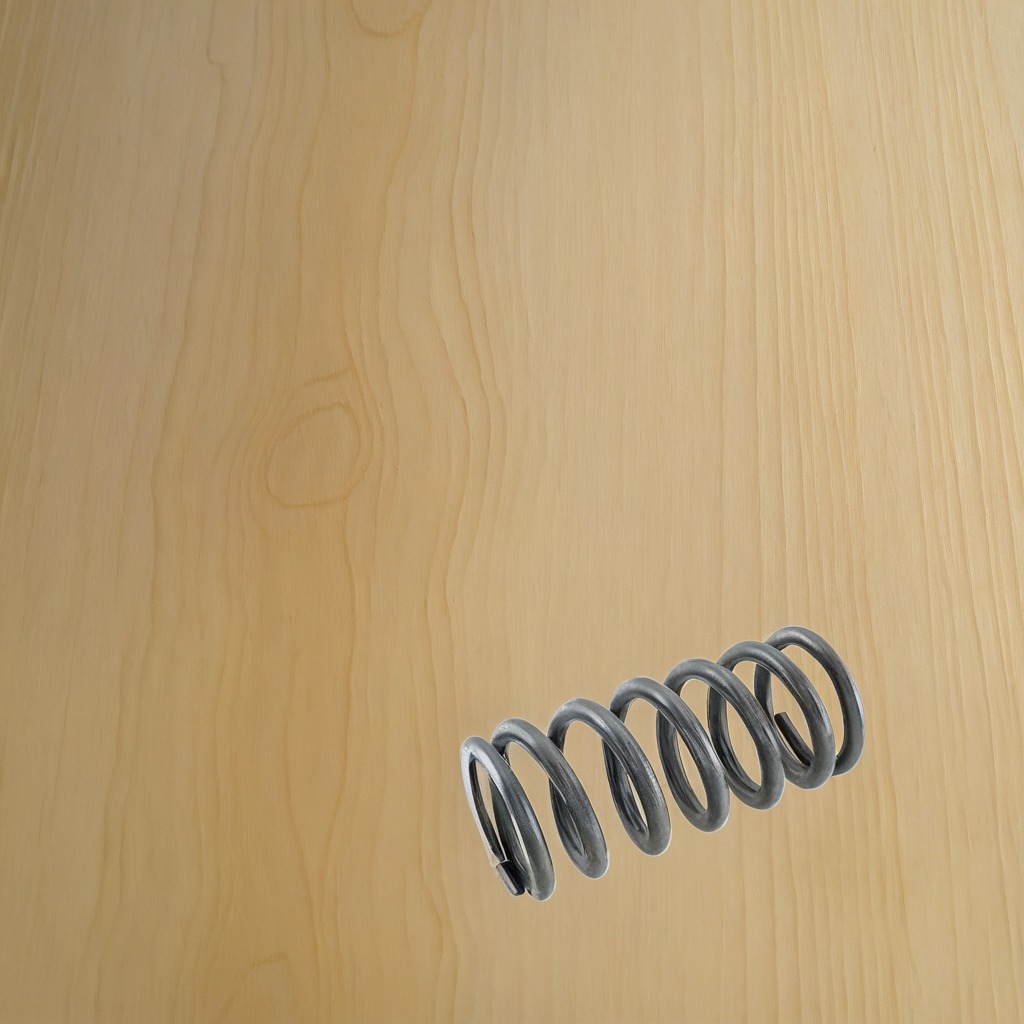
A coiled metal spring is lying on the plywood surface.